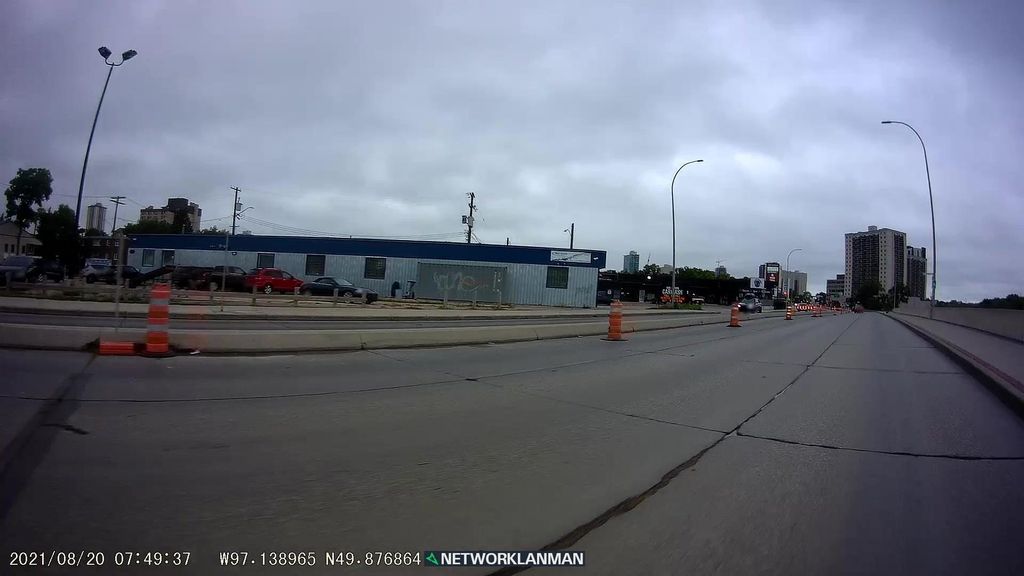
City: winnipeg